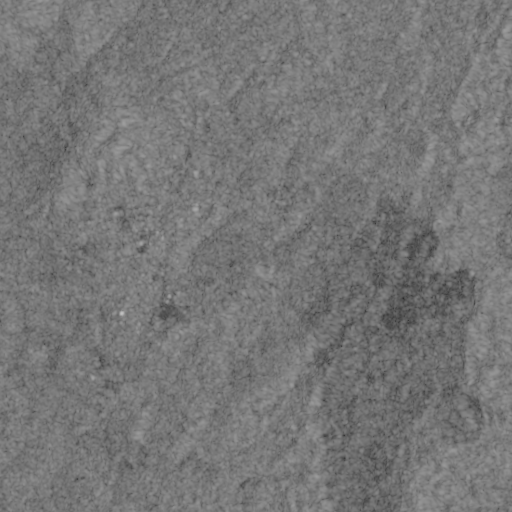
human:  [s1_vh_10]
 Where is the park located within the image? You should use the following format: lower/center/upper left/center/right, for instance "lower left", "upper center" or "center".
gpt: The park is located in the center left of the image.
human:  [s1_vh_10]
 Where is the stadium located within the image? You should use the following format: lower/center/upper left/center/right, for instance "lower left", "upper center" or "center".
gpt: The stadium is located in the center left of the image.
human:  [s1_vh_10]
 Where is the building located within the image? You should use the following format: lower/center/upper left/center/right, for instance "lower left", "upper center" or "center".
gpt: There is no building in the image.

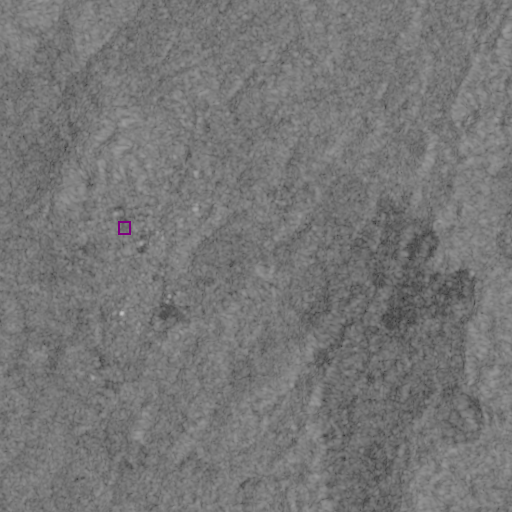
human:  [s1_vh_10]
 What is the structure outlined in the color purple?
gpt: The structure outlined in purple is a park.
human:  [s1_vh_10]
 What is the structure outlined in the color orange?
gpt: There is no orange outline.